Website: crate-barrel
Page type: account-selection
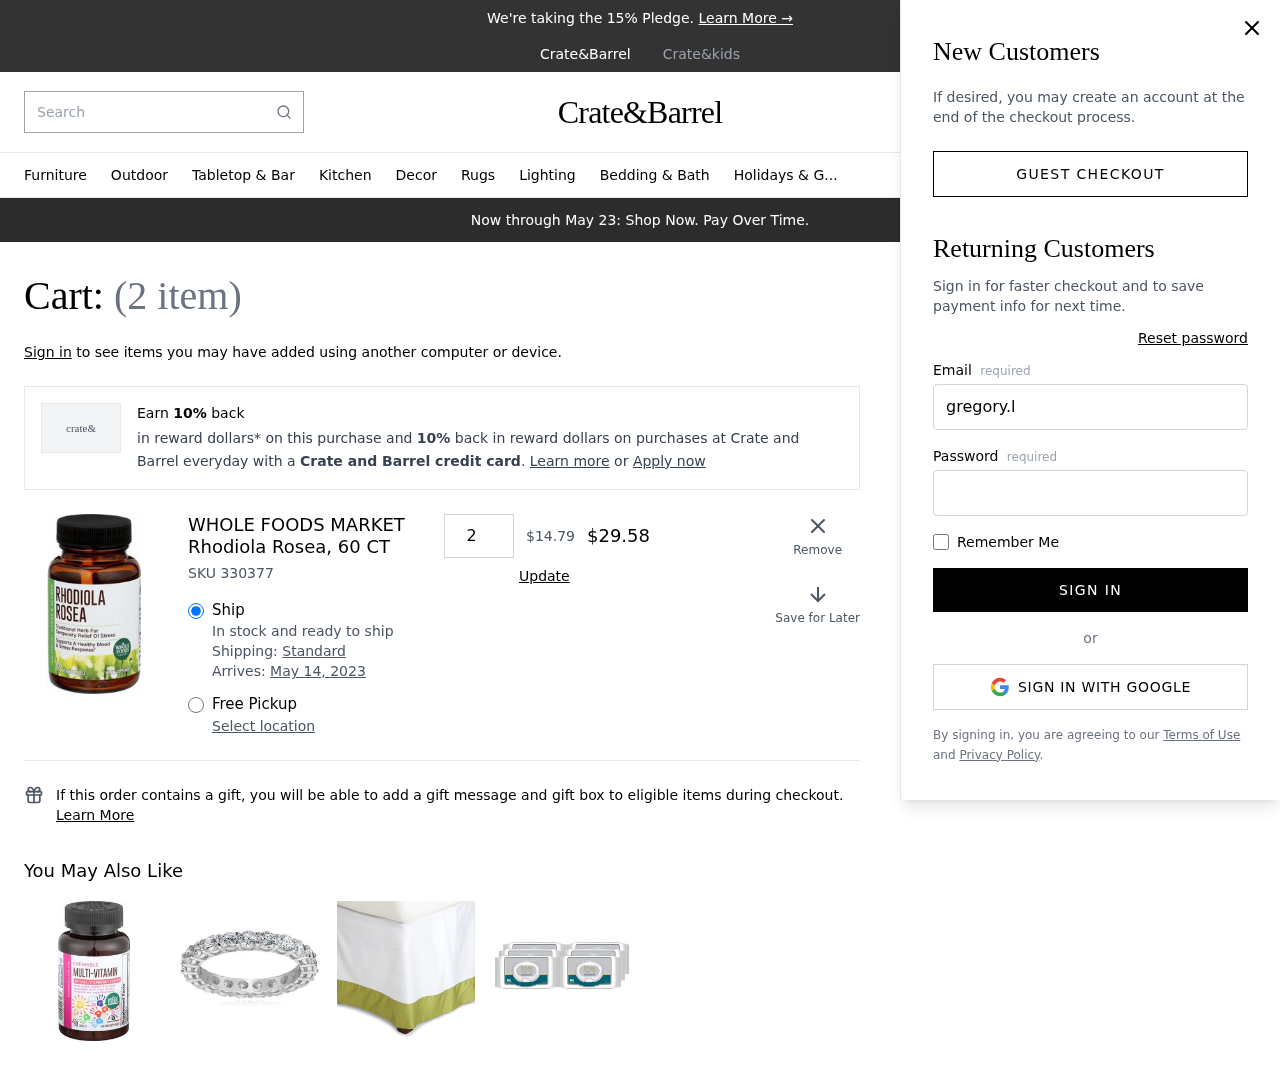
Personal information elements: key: PII_EMAIL
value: gregory.lopez@hotmail.com
Product elements: key: PRODUCT1_NAME
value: WHOLE FOODS MARKET Rhodiola Rosea, 60 CT
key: PRODUCT1_PRICE
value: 14.79
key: PRODUCT1_QUANTITY
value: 2
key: PRODUCT1_SKU
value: SKU 330377
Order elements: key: ORDER_NUM_ITEMS
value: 2
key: ORDER_DELIVERY_DATE
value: May 14, 2023
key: ORDER_SUBTOTAL
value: $29.58
Search elements: key: HEADER_SEARCH
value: Search